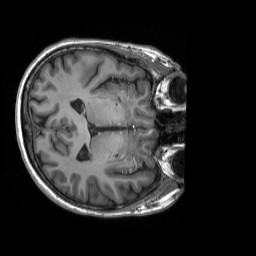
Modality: T1w
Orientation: axial
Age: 59
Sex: female
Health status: ill
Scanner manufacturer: siemens
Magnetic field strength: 3 T
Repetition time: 2.3 s
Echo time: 0.00201 s